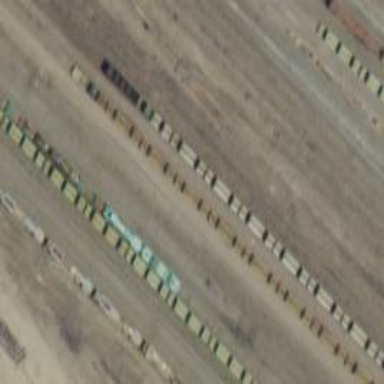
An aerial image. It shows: Railway siding with rails.